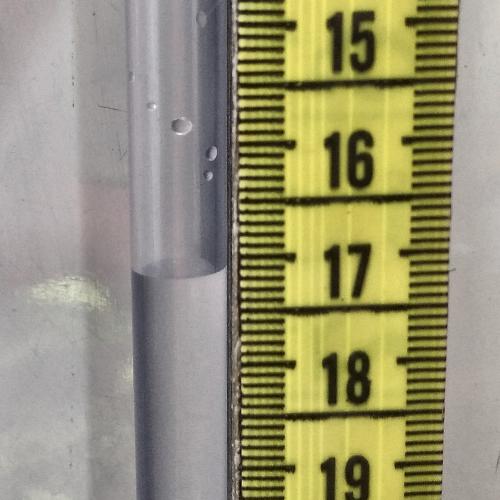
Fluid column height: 17.1 cm